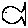
Label: fish